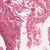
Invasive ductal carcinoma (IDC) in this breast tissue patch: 0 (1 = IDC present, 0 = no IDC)